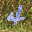
Label: 4